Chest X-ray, AP view. Patient: 46 years old, sex M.
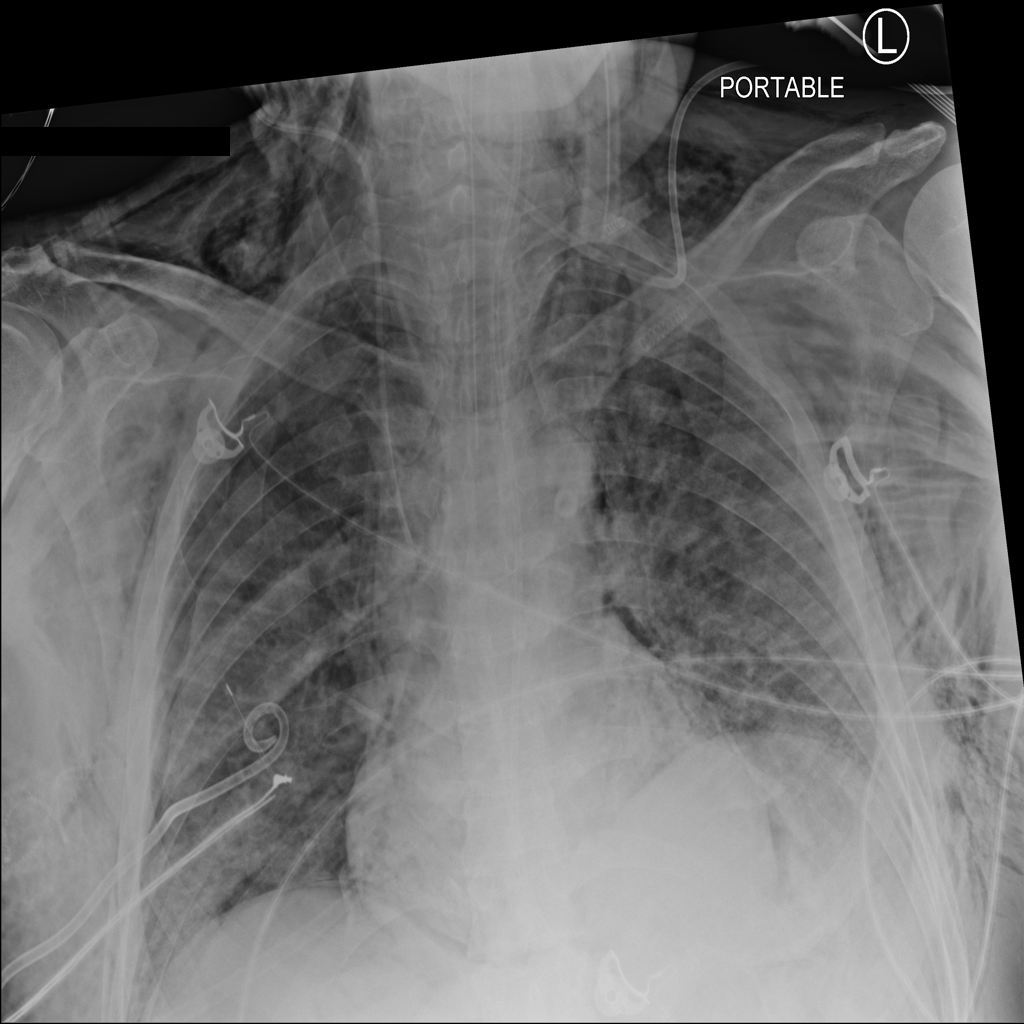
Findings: Emphysema